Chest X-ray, AP view. Patient: 9 years old, sex M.
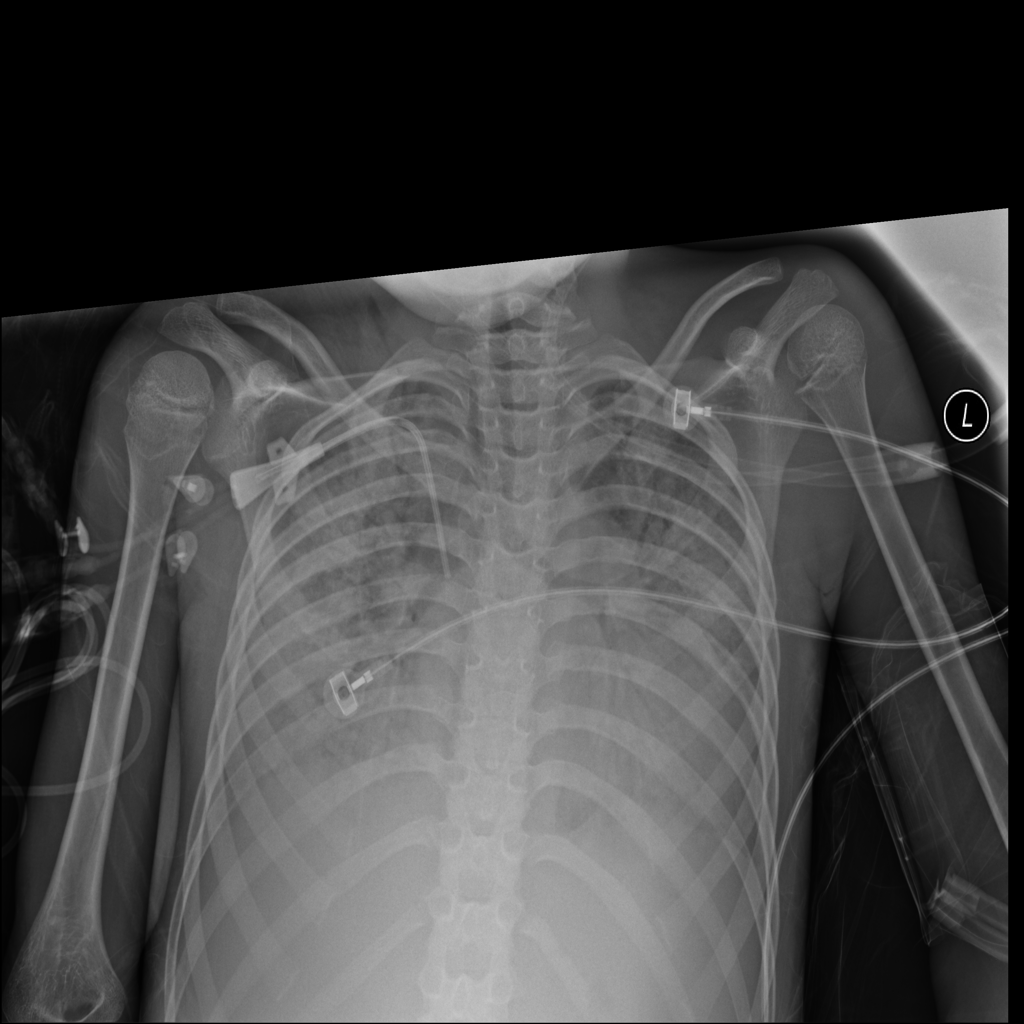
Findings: No Finding